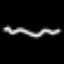
Label: squiggle